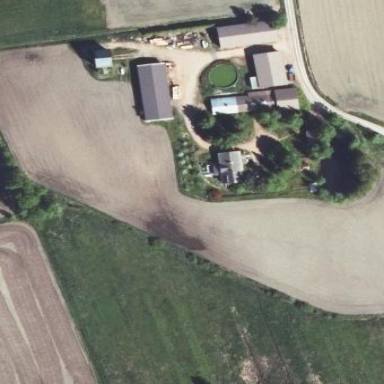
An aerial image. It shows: Farmyard area.